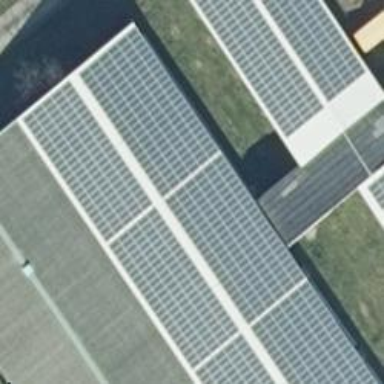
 consisting of solar photovoltaic panels."